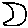
Label: moon